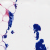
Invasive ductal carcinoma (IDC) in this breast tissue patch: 0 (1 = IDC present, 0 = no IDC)